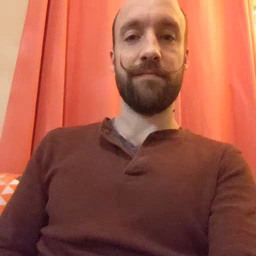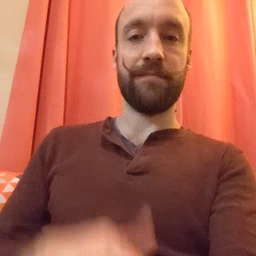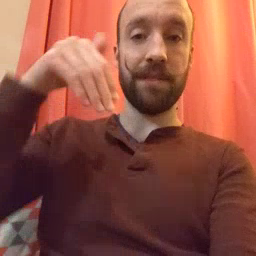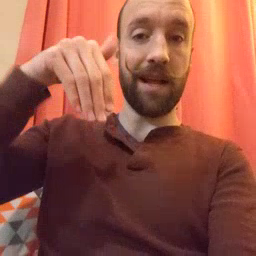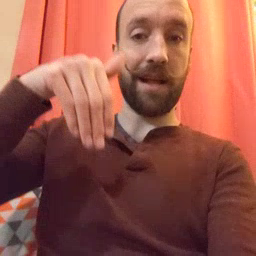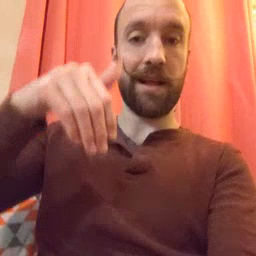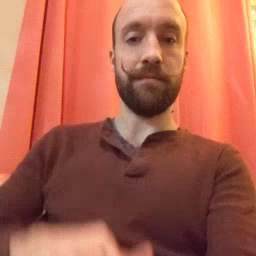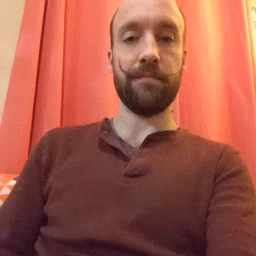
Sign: night